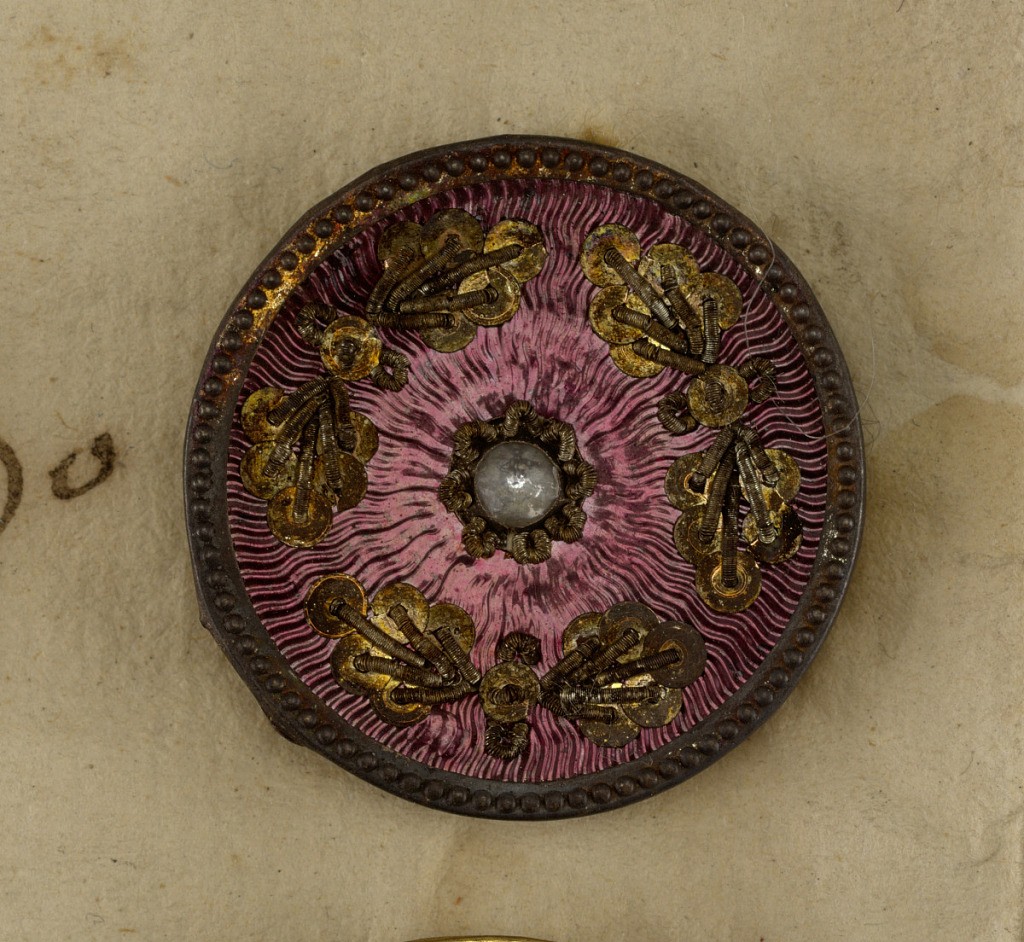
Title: Button
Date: late 18th century
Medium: Paper, metal foil, thread, paillettes
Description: Folding envelope of paper with tie closure; used as a case for ten circular buttons.

On card 14